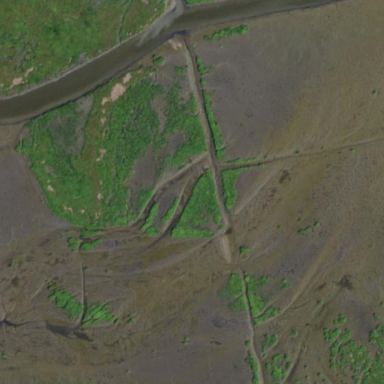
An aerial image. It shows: Tidal flat wetland.